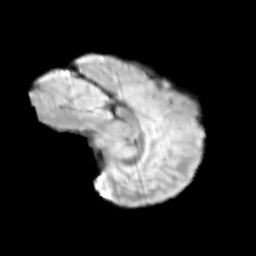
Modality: T2w
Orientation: sagittal
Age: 9
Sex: male
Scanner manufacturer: siemens
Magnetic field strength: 3 T
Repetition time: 3.8 s
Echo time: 0.07 s